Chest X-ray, PA view. Patient: 29 years old, sex F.
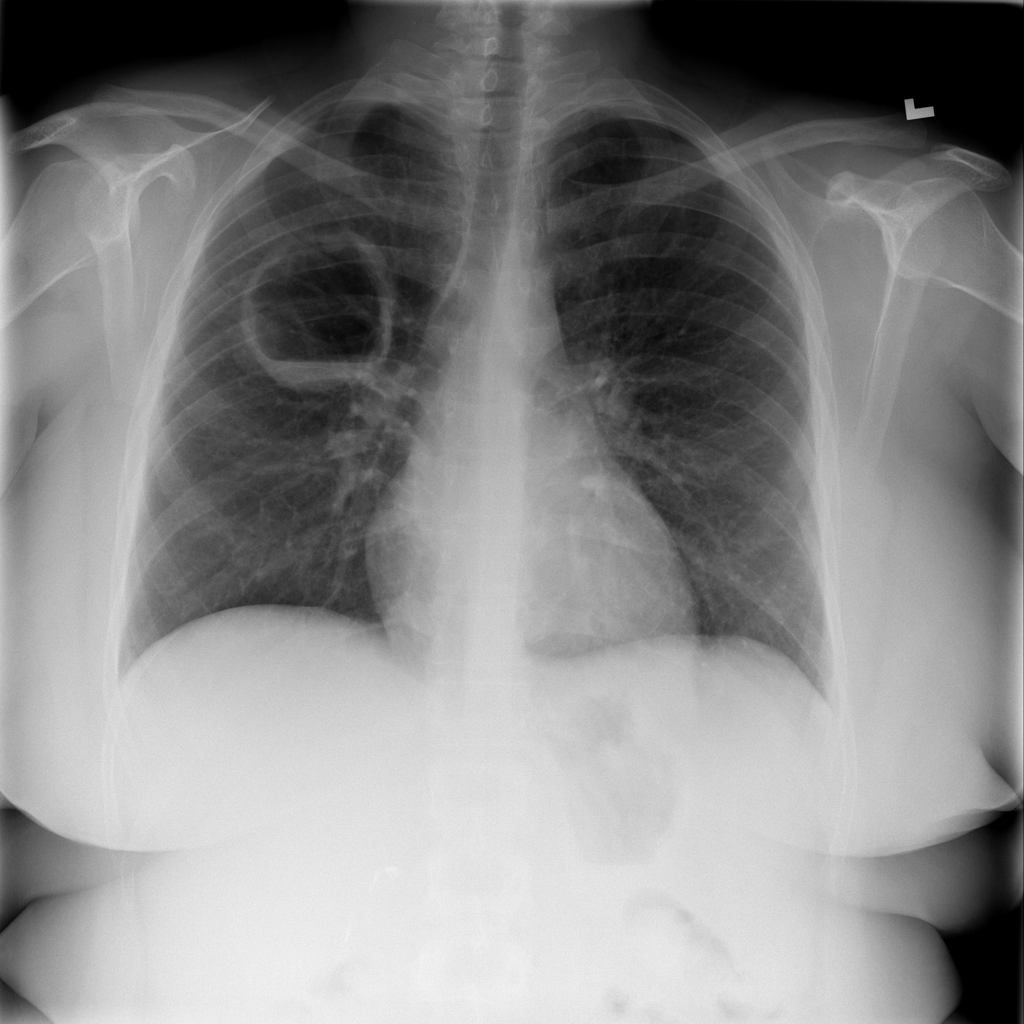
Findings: No Finding